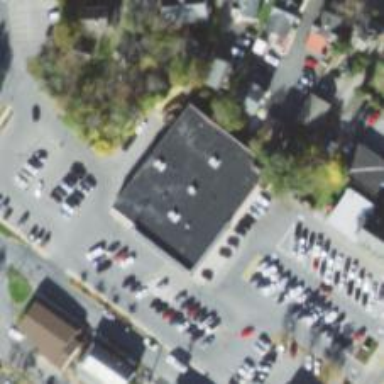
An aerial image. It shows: Pharmacy providing healthcare services.